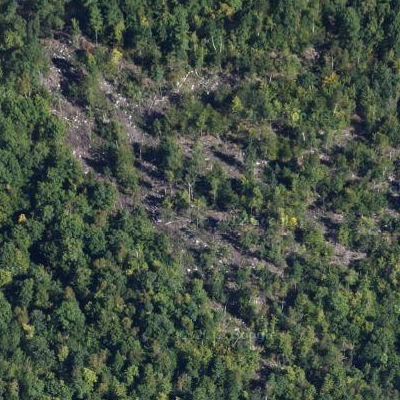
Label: eForest